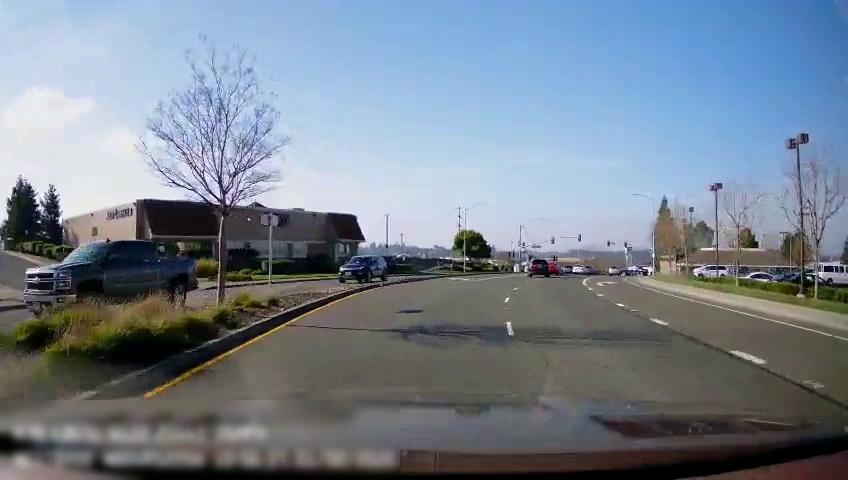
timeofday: Day
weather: Sunny
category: Drivable Space
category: Drivable Space
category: Vehicles | Car
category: Vehicles | SUV
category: Vehicles | Car
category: Vehicles | SUV
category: Vehicles | Truck
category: Vehicles | Truck
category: Vehicles | SUV
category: Lanes | Current Lane
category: Lanes | Alternate Lane
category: Lanes | Current Lane
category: Lanes | Alternate Lane